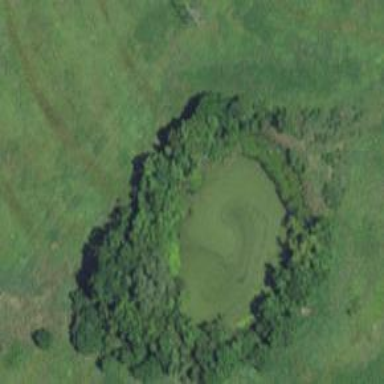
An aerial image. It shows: Peaceful pond surrounded by nature.